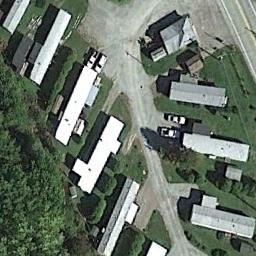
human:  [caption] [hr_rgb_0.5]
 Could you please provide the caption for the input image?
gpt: Behind the mobile homes park is a wood .

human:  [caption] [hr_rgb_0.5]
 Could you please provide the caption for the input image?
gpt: The mobile home park has some neatly arranged mobile homes on the grass and a road goes through the mobile home park .

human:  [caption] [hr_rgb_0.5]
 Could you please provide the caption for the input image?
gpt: There are many trees in the mobile home park .

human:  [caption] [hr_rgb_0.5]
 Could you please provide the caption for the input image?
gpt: The mobile home park is on the grass next to the road .

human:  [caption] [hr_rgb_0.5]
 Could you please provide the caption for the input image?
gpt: There are some white buildings and gray buildings in the mobile home park .